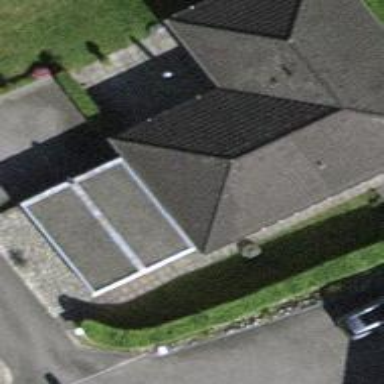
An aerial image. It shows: Garage building.